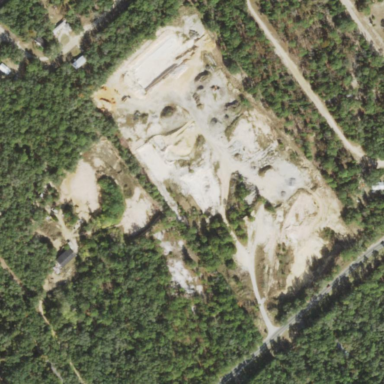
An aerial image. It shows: Quarry area with sand as the primary resource.